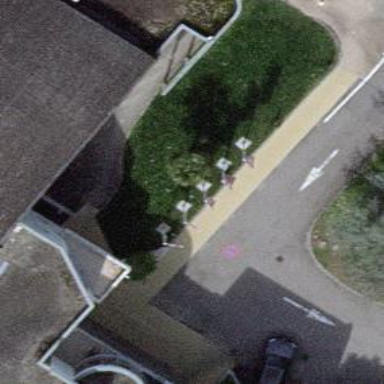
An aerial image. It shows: Flagpole with advertising flag attached to it.